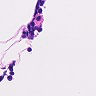
Metastatic tissue present: no